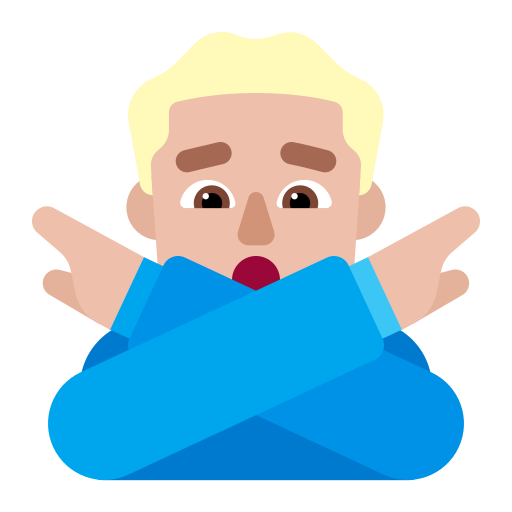
man gesturing no flat  light